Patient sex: M
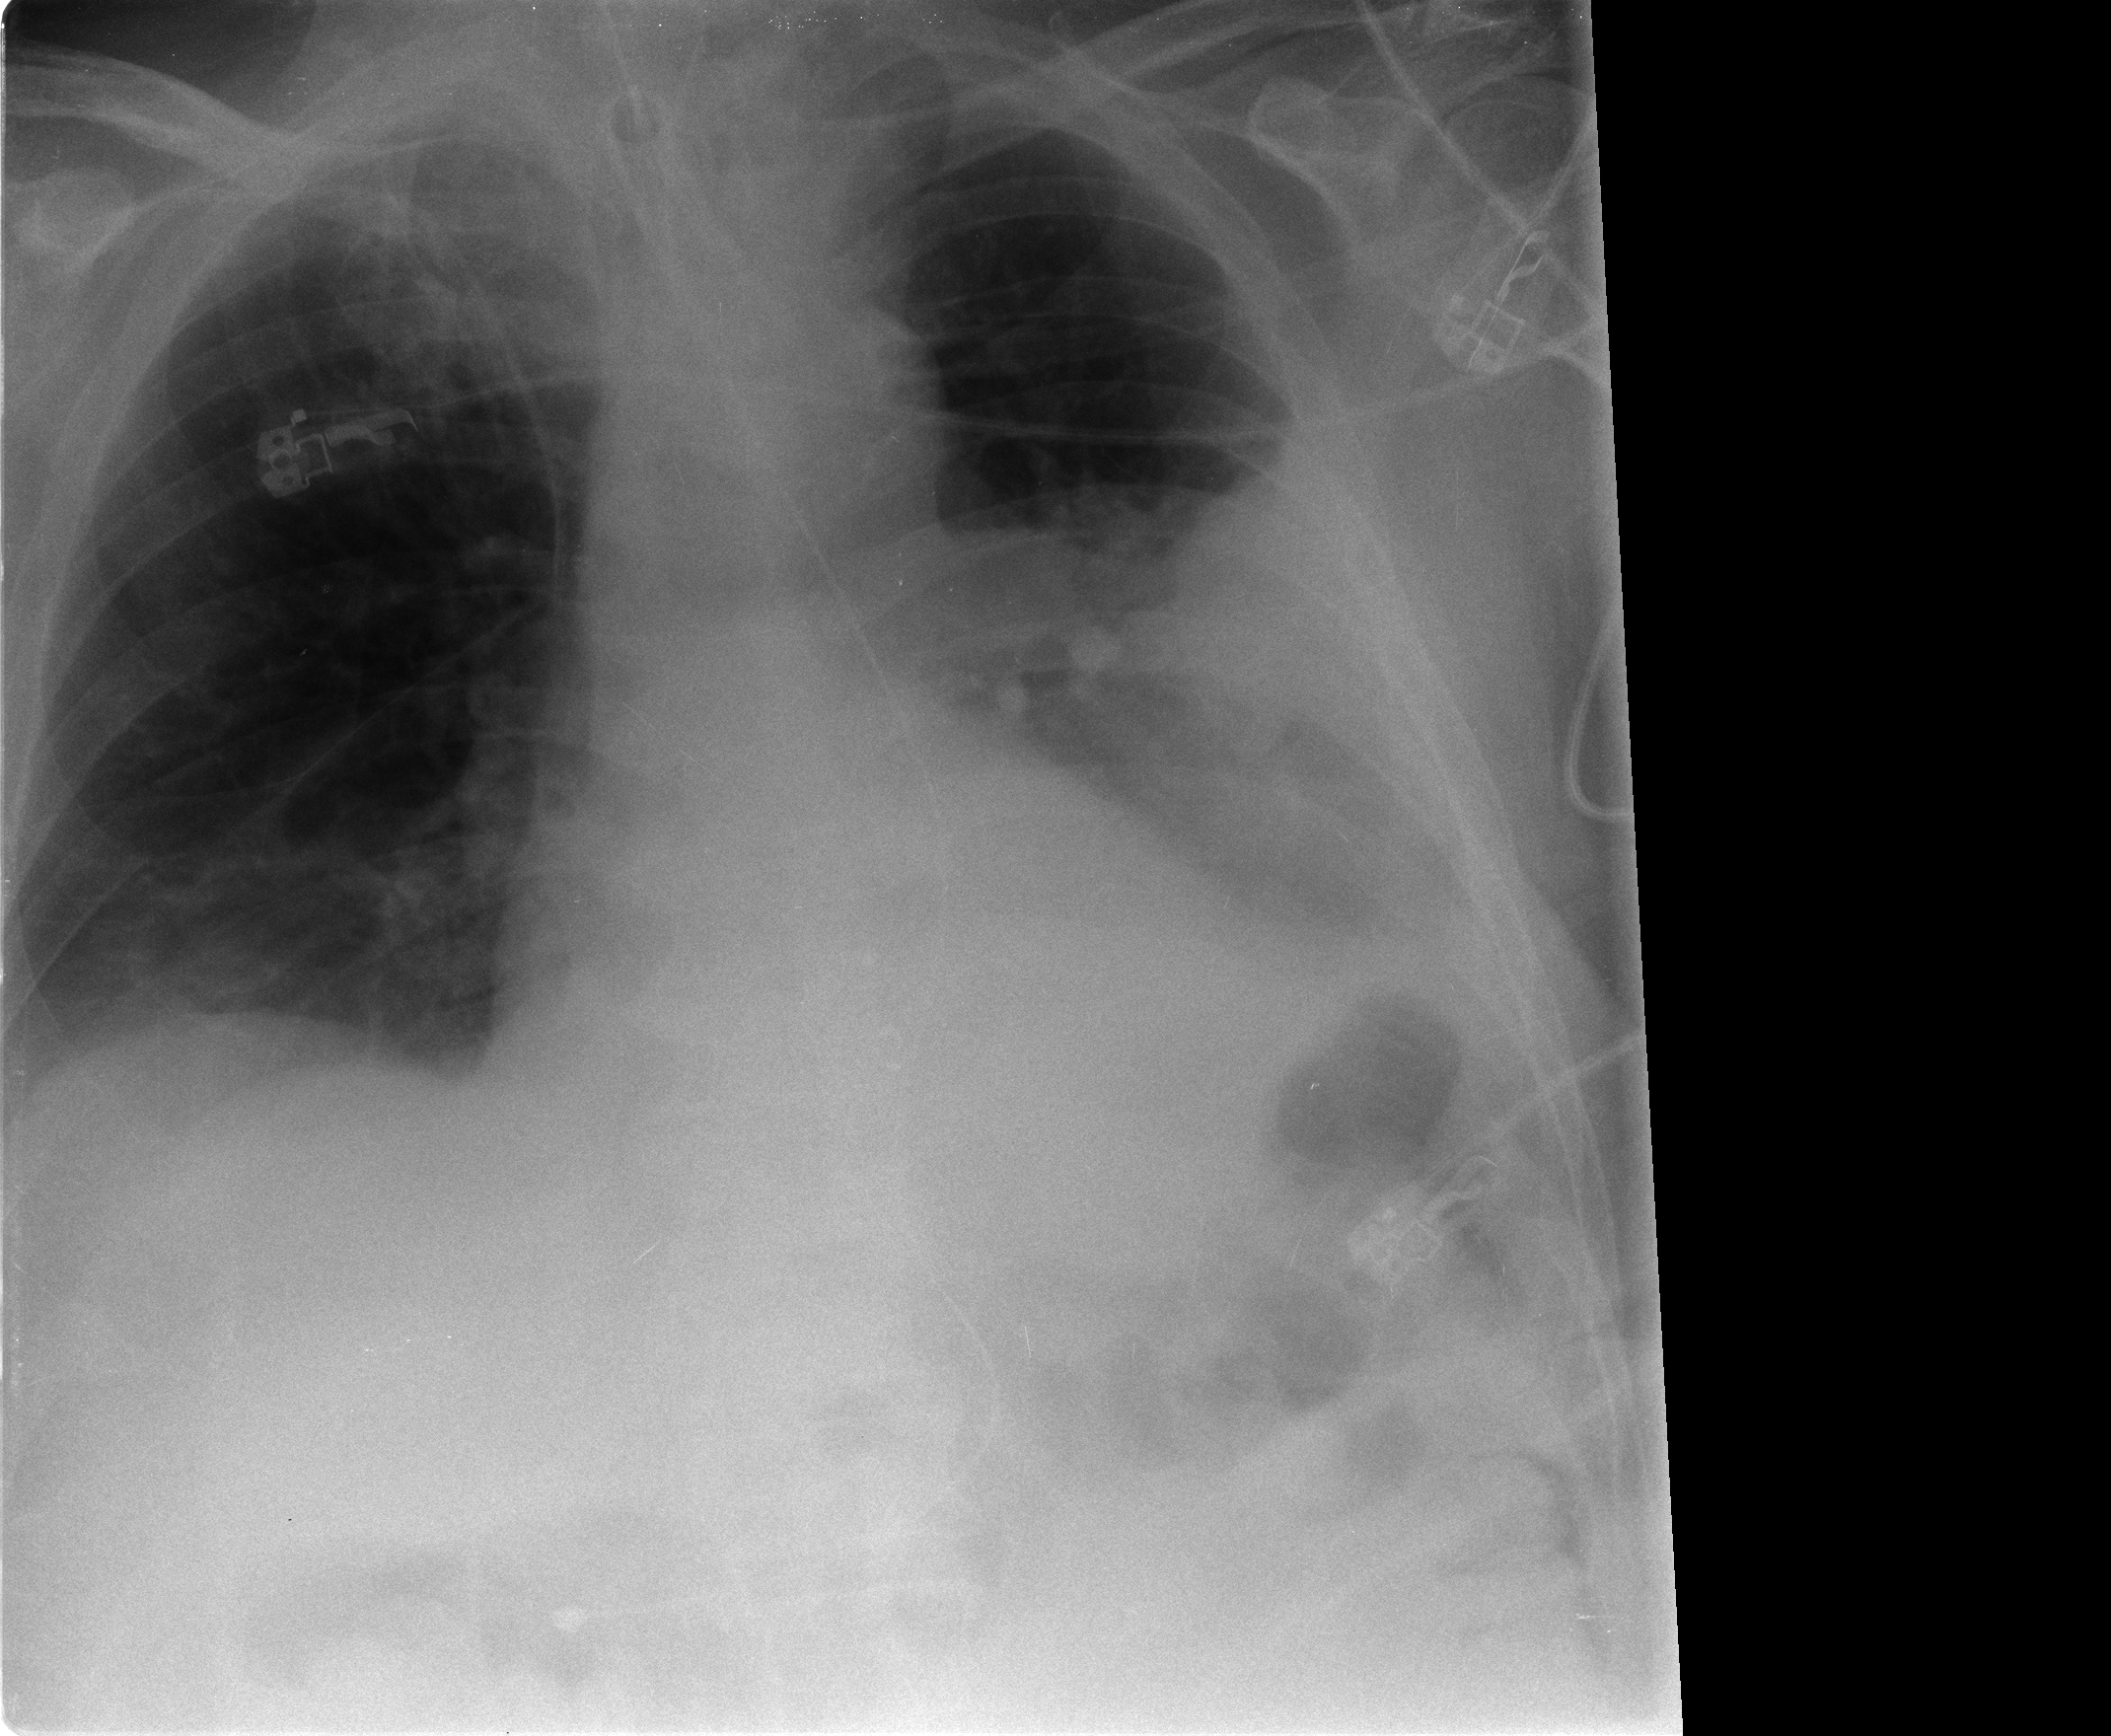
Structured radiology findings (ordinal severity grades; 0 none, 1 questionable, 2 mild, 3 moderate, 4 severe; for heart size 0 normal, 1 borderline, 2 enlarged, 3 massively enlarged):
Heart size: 0
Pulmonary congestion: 1
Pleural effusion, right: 0
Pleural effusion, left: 2
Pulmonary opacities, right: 0
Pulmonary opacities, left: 3
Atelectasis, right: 2
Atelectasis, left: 2